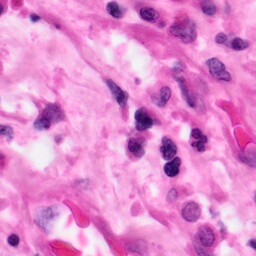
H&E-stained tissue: Pancreatic